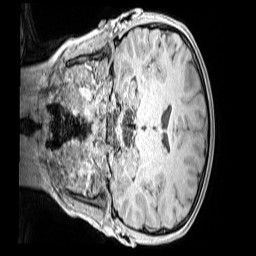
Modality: MP2RAGE
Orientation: coronal
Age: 10
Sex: male
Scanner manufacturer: siemens
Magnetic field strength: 3 T
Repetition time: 4 s
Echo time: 0.00299 s